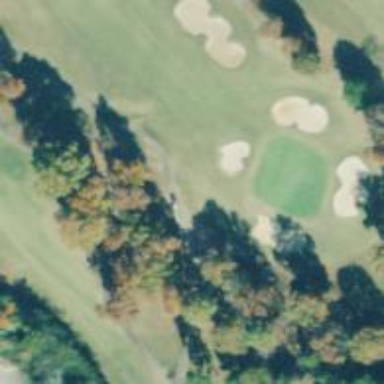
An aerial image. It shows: Golf cartpath that is also road path.